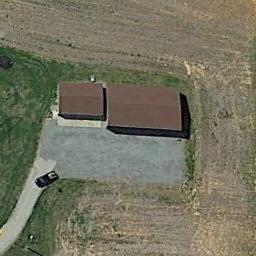
Label: residential